Question: The goal is to draw a circle having arcs that representing time slices. I have done this:

The problem is that there is a white space between each arch and I want to remove it. Also, the arcs are not aligned. This is my code:
'''
int x = getWidth()/2;
int y = getHeight()/2;
int stroke = 20;
int radiusExternal = 250;
final RectF rect2 = new RectF();
rect2.set(x - radiusExternal, y - radiusExternal, x + radiusExternal, y + radiusExternal);
for (int i = 0; i < modProgram.getListEvents().size(); i++) {
ModEvent event = modProgram.getListEvents().get(i);
Paint paint2 = new Paint();
paint2.setColor(getColorEvent(event));
paint2.setStrokeWidth(stroke);
paint2.setAntiAlias(true);
paint2.setStrokeCap(Paint.Cap.BUTT);
paint2.setStyle(Paint.Style.STROKE);
int initialAngle = getInitialAngle(modProgram, event.getStartEvent());
int sweepAngle = getSweepAngle(modProgram, event, initialAngle);
canvas.drawArc(rect2, initialAngle, sweepAngle, false, paint2);
}
'''
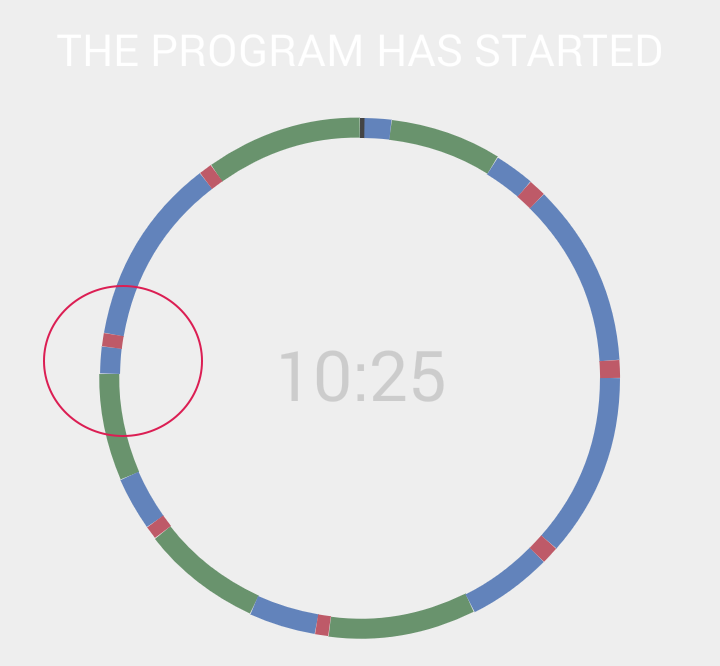
Answer: .
Here's a fiddle with javascript: <URL>
I've just randomly generated some start- and stop-angles.
The important part lies in the drawing of the arc:
'''
ctx.arc(c.width/2,c.height/2,radius,startAngle,stopAngle+anglePadding);
'''
The anglePadding is there to make sure that a little extra is drawn. When the next segment starts off being drawn from the previous segment's stopAngle, there will be a slit overlapp, making sure no gap is visible.
When it comes to the fact that it seems like the segments aren't meeting up correctly, the only thing I can think of is that the segments that you're drawing are not those of a perfect circle but an oval, and that's why they're not meeting up correctly. If your 'rect2' variable doesn't hold data for a perfect square, your segments won't match.
It looks like you do have a perfect square so they should align. Somewhere, there's a rounding error of some kind...